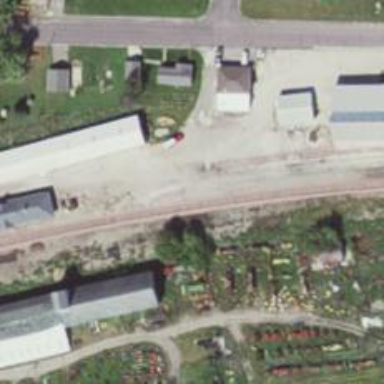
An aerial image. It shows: Site related to railway infrastructure.